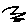
Label: zigzag